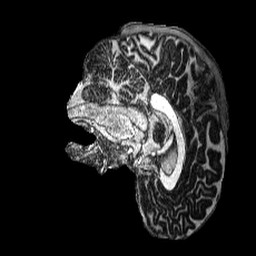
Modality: MP2RAGE
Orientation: sagittal